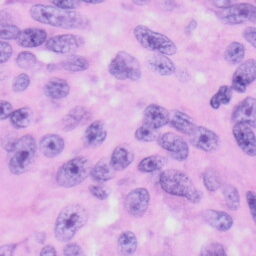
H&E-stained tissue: Skin